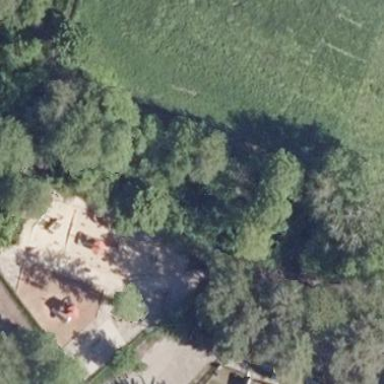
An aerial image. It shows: Playground area for leisure activities on the land.